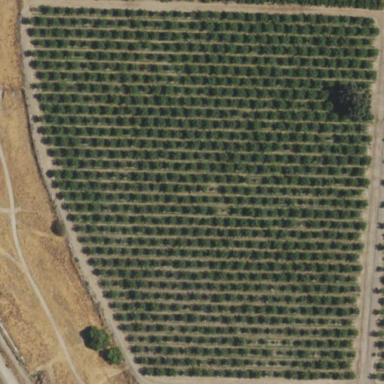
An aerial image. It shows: Vineyard.